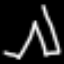
Label: pants